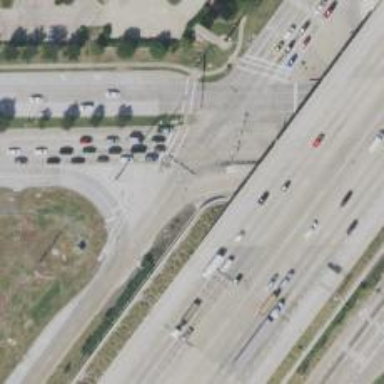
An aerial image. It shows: Secondary link road.